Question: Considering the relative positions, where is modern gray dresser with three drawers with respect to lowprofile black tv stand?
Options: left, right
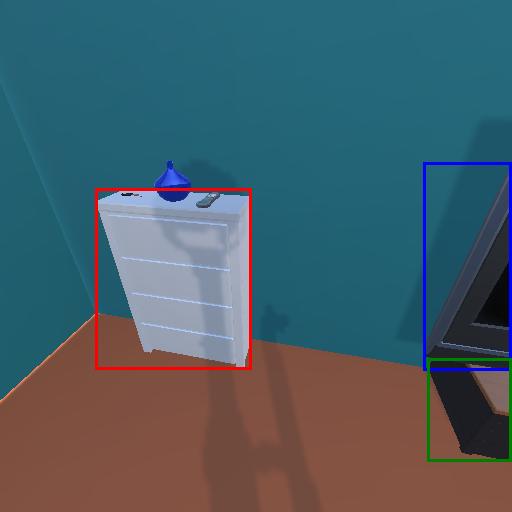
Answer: left